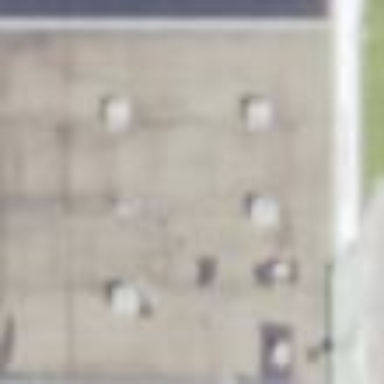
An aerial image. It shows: Building.